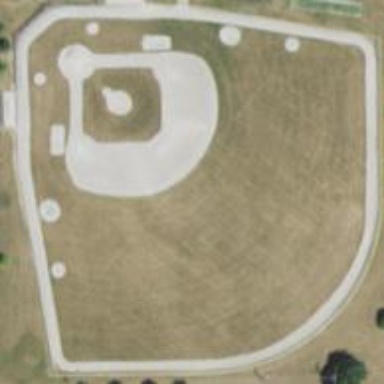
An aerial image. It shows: Baseball pitch for leisure and sports activities.